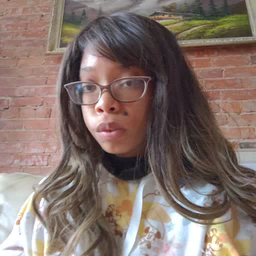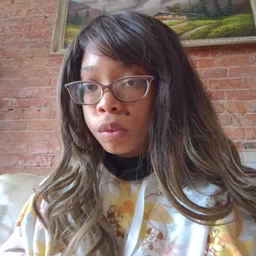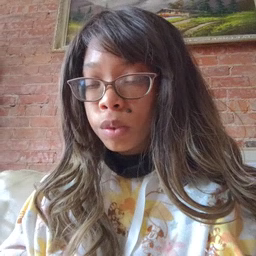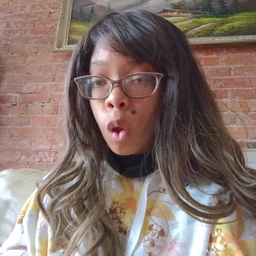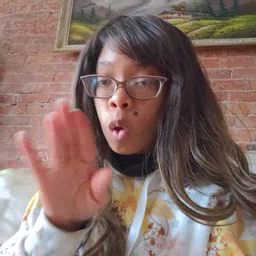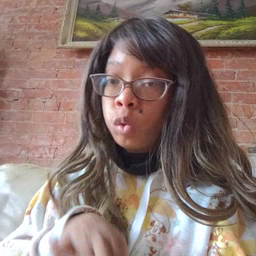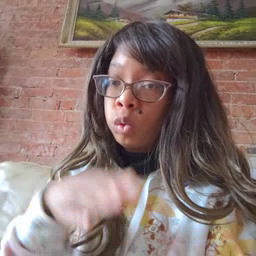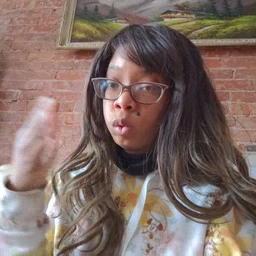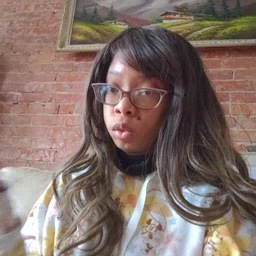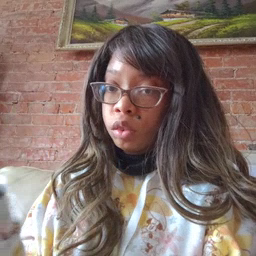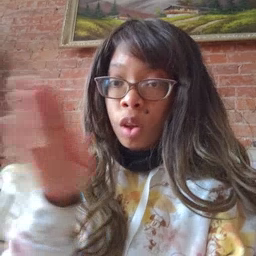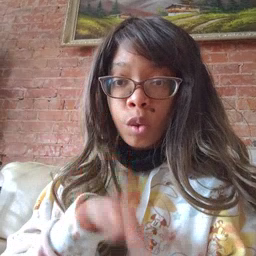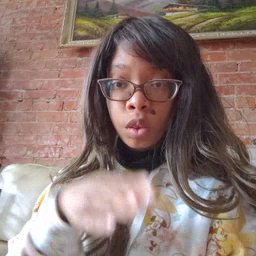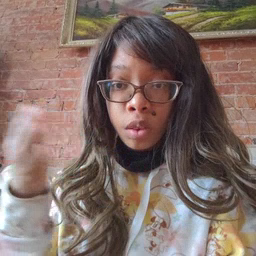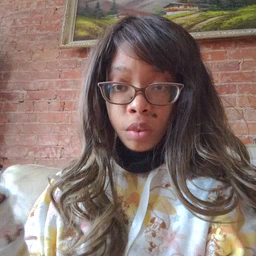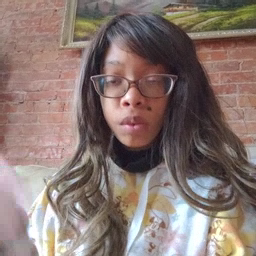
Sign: open